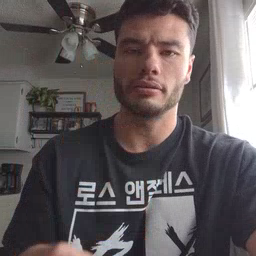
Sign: mad